Question: I would like to use the component tabs Android but within a layout. In fact, I would like the tabs is not sticking to my action bar in order to display information between.
Here is an example image of what I would get:

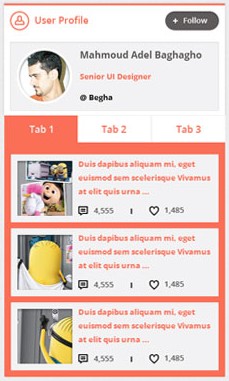
Answer: You can add tabs inside a <URL>
Here is a tutorial implementing this
<URL>